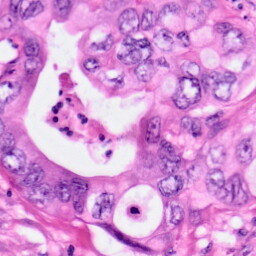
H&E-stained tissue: Pancreatic